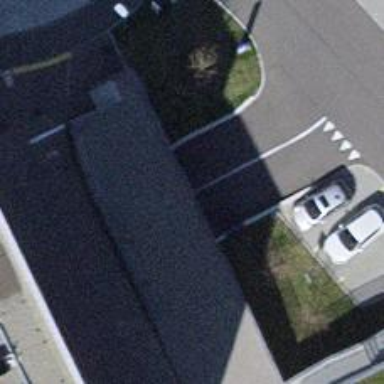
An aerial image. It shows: Parking entrance.